Question: As scribbled in the image below, I need to layout different views with fixed sizes according to the screen size. If it is the iPhone 5, the margins need to be larger than on the iPhone 4.
I've tried to accomplish this with the autolayout-contraints, but can't get this to work. Is something like this even possible with constraints? Or do I need to set up two storyboards?
Any help will be appreciated!

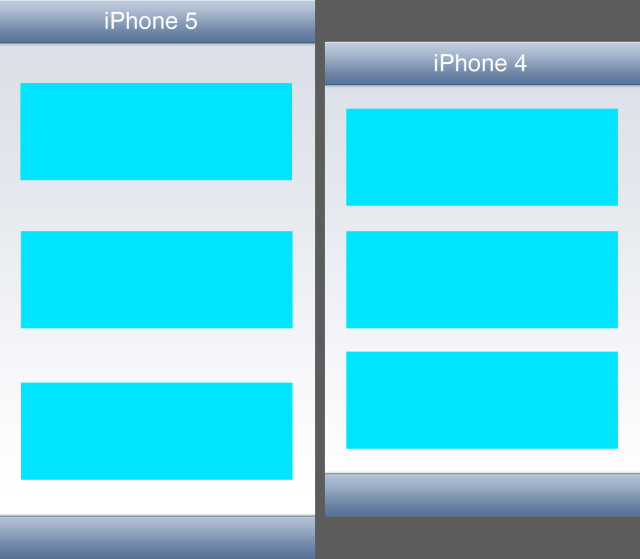
Answer: Add one 'UIView' with your preferred height (e.g. 100) and width (e.g. 100) constraints. Add align center x/y constraints. This will be your center view.

Add another 'UIView' with your preferred height (e.g. 100) and width (e.g. 100) constraints. Add a top space (e.g. 330) to superview constraint, give it a low priority (e.g. 265). Add a vertical space constraint (e.g. 50) between your two views give it a mid priority (e.g. 825), make it a greater than or equal relation. Add two vertical space constraint (e.g. 30 and 50) with your superview, same mid priority (e.g. 825), make the bigger one less and the smalle one greater than or equal relation.